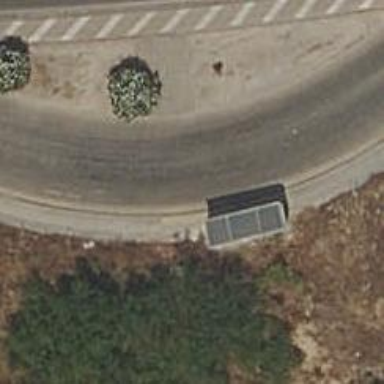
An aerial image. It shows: Bus stop with platform for public transport.